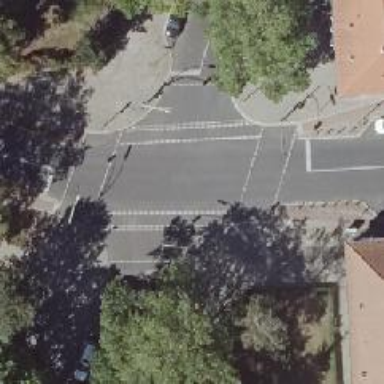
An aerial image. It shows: Crossing with traffic signals.